Field crop: maize
Growth stage: 1
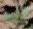
Species: datura